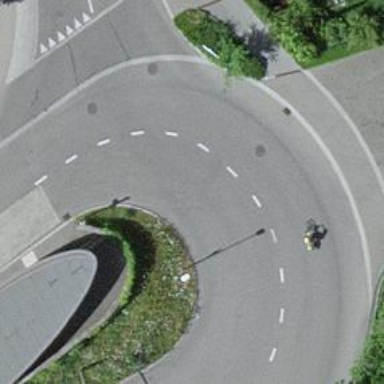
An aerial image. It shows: Left sidewalk along asphalt tertiary road.